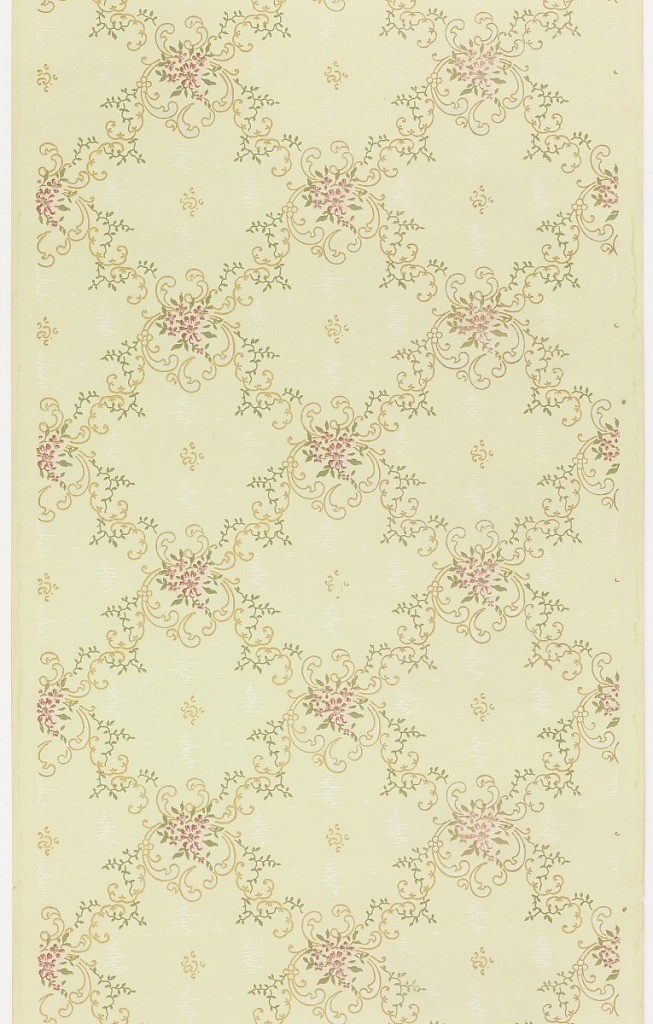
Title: Ceiling paper
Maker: Smith Campbell Co.
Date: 1905–1915
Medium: Machine-printed paper, liquid mica
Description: Foliate scrolls and vines form a diamond diaper or grid pattern. Moire-like elements set within each diamond.